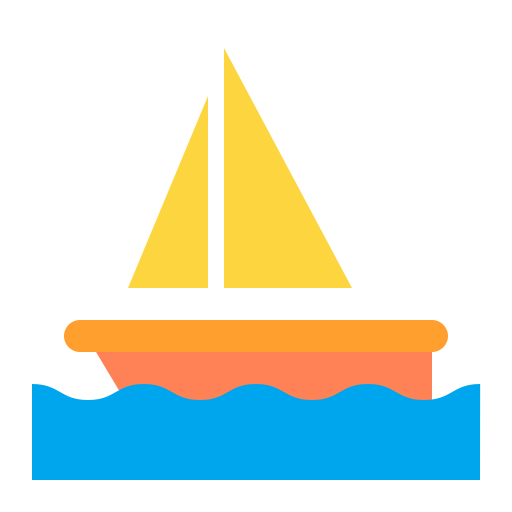
sailboat flat